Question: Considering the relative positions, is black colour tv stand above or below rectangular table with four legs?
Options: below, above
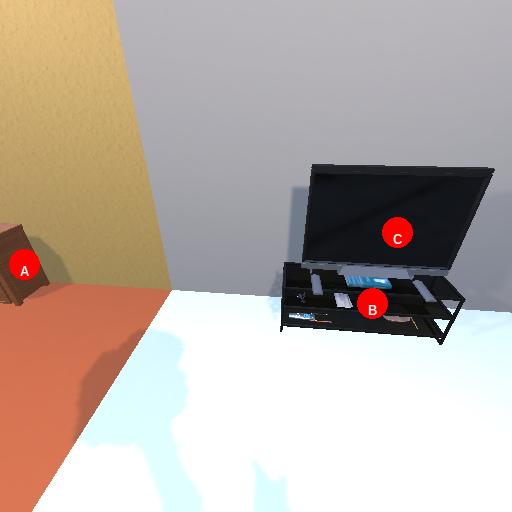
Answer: below